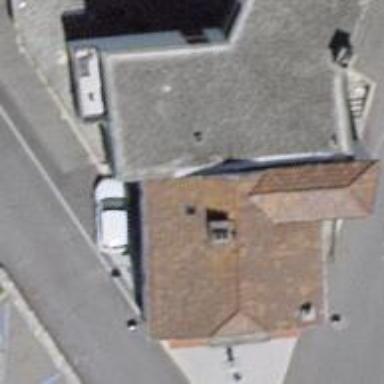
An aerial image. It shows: Restaurant.